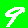
Digit: 9